Question: In picture :

How does 'AsEnumerable' Methods Knows that the type should be 'DataRow' ?
I've searched in Reflector and 'Datatable' does implement IEnumerable..
And the AsEnumerable code is:
'''
public static IEnumerable<TSource> AsEnumerable<TSource>(this IEnumerable<TSource> source)
{
return source;
}
'''
What am I missing ?
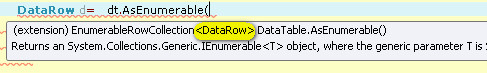
Answer: You're looking at the wrong 'AsEnumerable' method - you're calling <URL>.